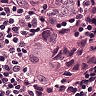
Metastatic tissue present: yes